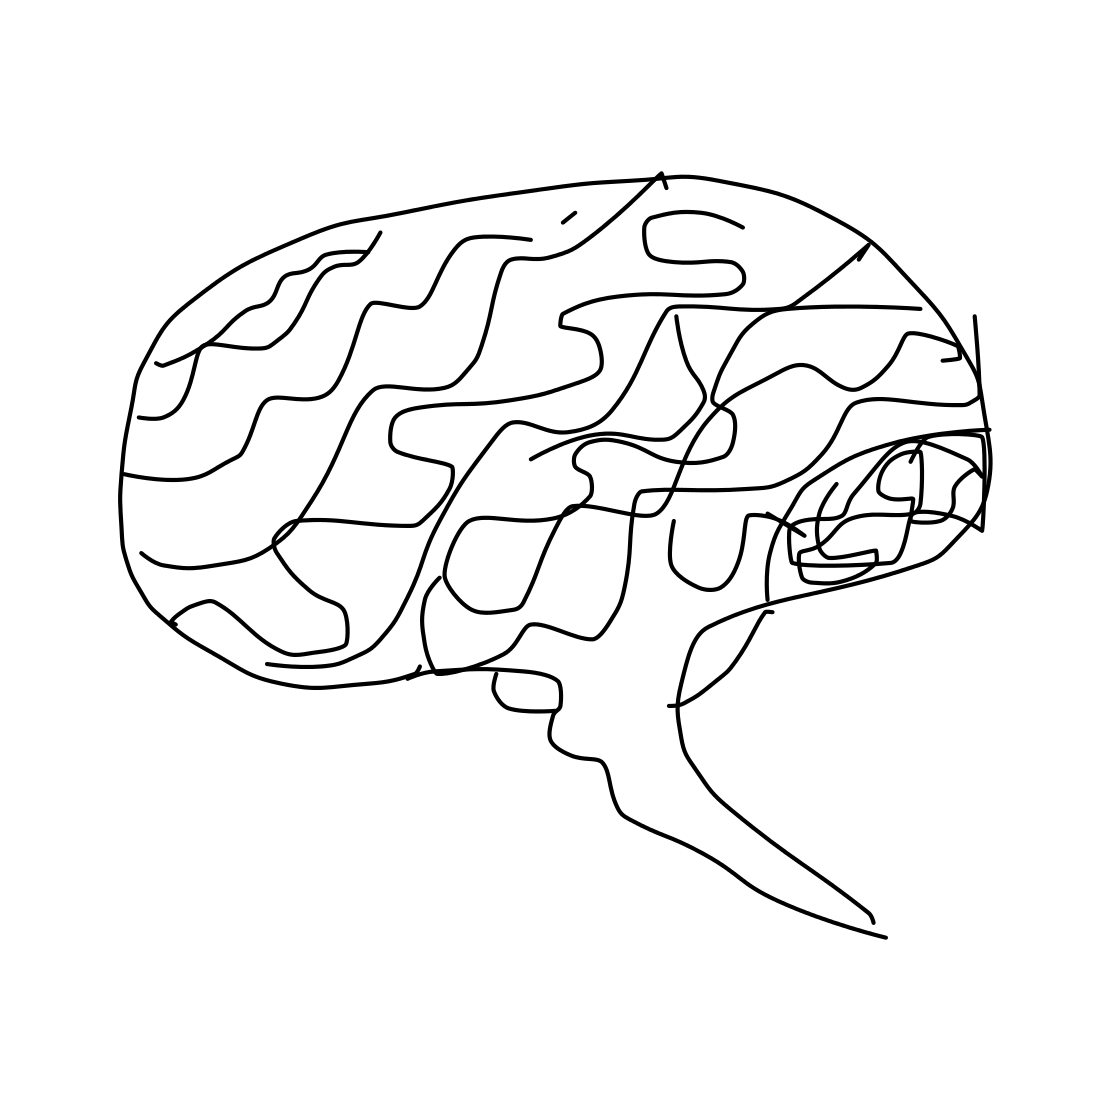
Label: brain